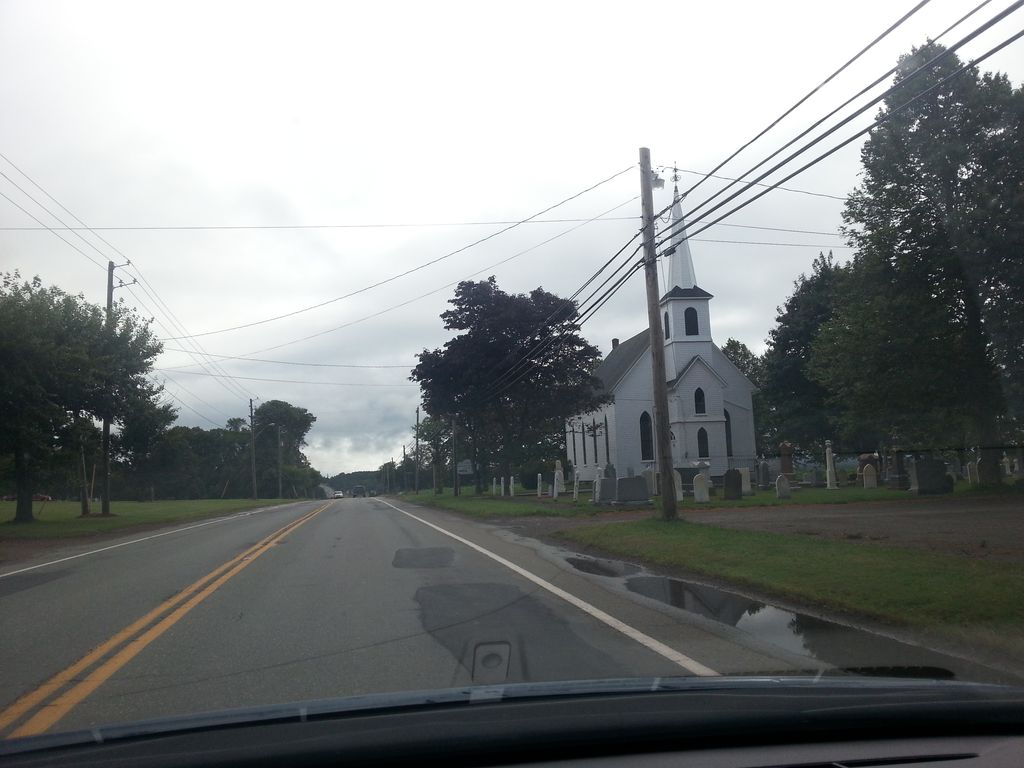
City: charlottetown